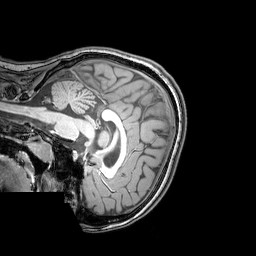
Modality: T1w
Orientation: sagittal
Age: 21
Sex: female
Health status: healthy
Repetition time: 0.081 s
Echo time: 0.037 s